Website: walmart
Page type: billing-address
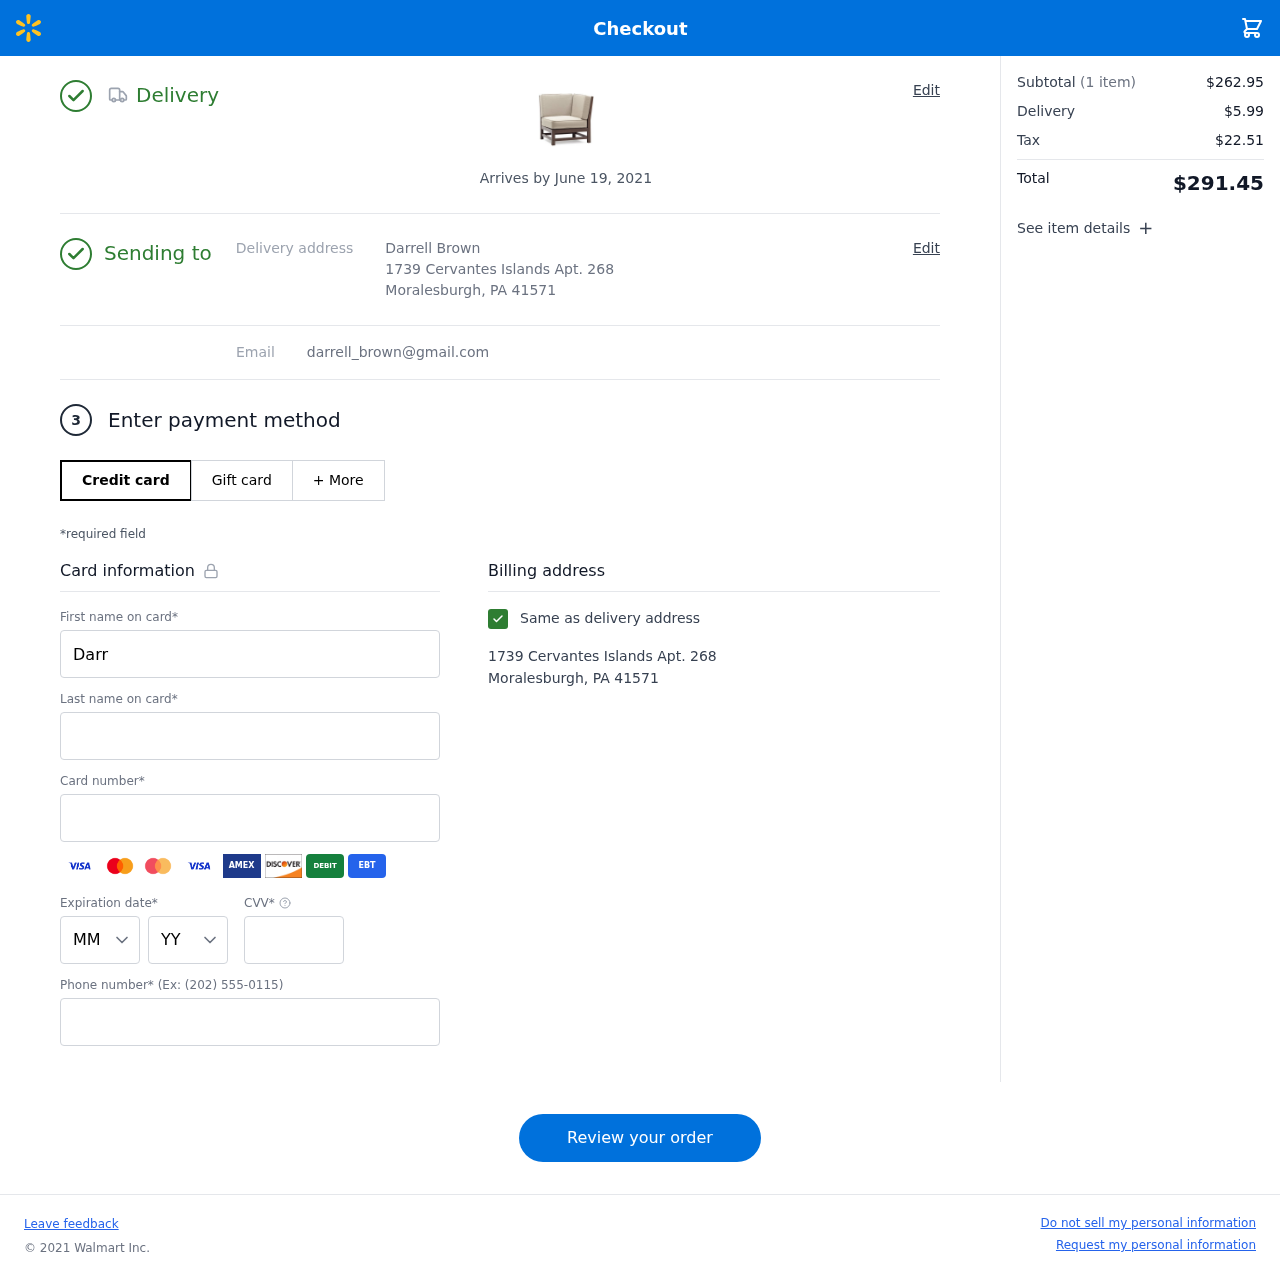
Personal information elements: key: PII_CARD_CVV
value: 192
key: PII_CARD_EXPIRY_MONTH
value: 06
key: PII_CARD_EXPIRY_YEAR
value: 26
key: PII_CARD_NUMBER
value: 6536 5562 2790 8481
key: PII_EMAIL
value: darrell_brown@gmail.com
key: PII_FIRSTNAME
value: Darrell
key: PII_FULLNAME
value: Darrell Brown
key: PII_LASTNAME
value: Brown
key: PII_PHONE
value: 8518986783
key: PII_STREET
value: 1739 Cervantes Islands Apt. 268
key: PII_CITY_STATE_ZIP
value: Moralesburgh, PA 41571
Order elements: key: ORDER_DELIVERY_DATE
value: Arrives by June 19, 2021
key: ORDER_NUM_ITEMS
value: (1 item)
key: ORDER_SUBTOTAL
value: $262.95
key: ORDER_SHIPPING_COST
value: $5.99
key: ORDER_TAX
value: $22.51
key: ORDER_TOTAL
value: $291.45